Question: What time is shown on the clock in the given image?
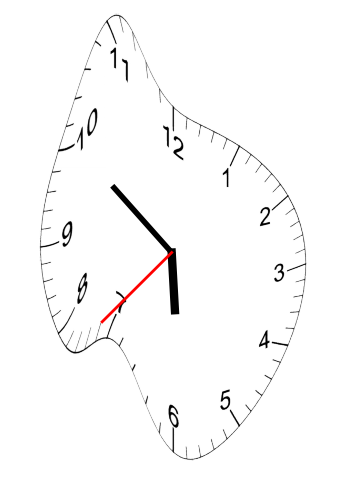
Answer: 05:50:37